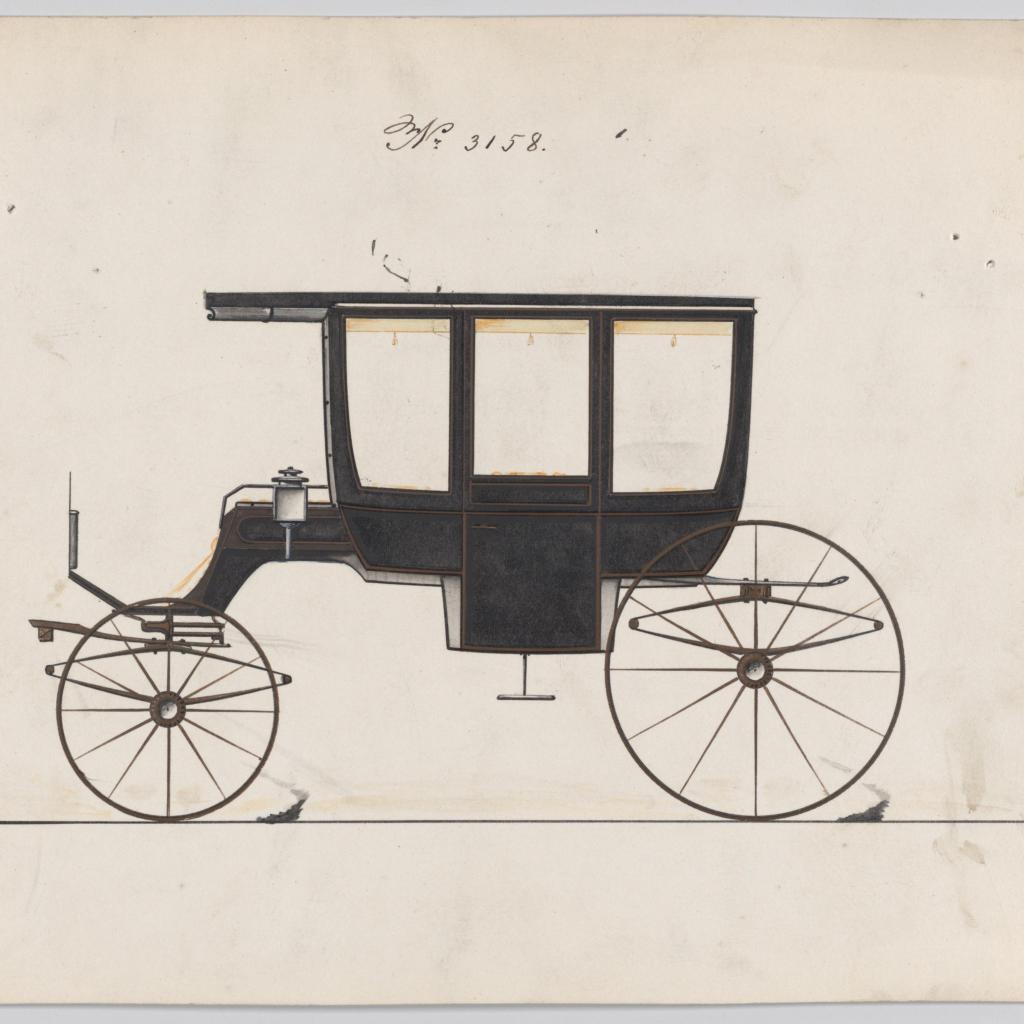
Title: Design for 6 seat Rockaway, no. 3158
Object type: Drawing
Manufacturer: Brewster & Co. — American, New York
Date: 1875
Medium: Pen and black ink with gold
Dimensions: Sheet: 6 11/16 x 9 3/4 in. (17 x 24.8 cm)
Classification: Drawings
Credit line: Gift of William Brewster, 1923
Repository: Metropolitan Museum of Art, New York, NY